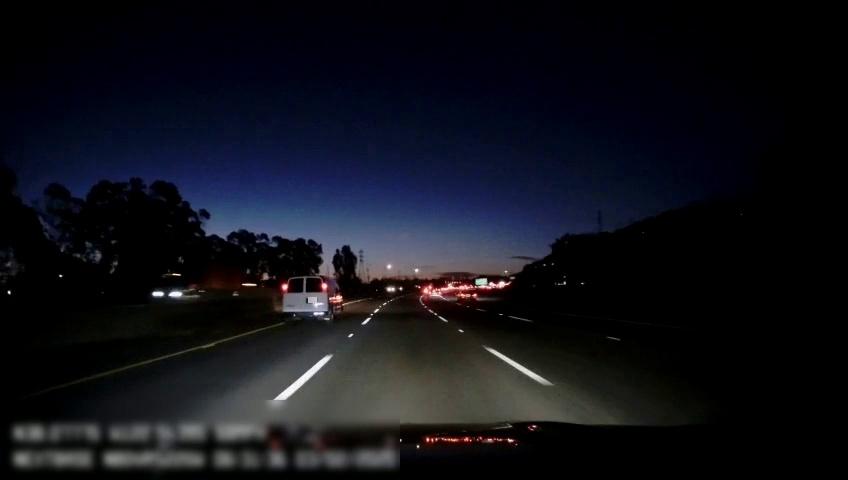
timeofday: Night
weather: Other
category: Drivable Space
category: Vehicles | Car
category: Vehicles | Van
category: Vehicles | Truck
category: Lanes | Alternate Lane
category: Lanes | Alternate Lane
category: Lanes | Alternate Lane
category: Lanes | Alternate Lane
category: Lanes | Alternate Lane
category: Traffic | Signs